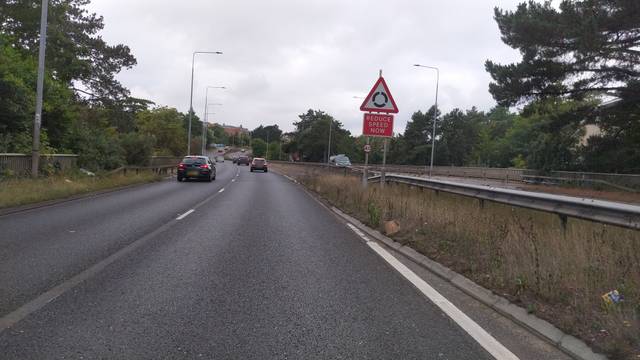
Region: United Kingdom
Coordinates: 50.724, -1.885